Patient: sex M, age 51
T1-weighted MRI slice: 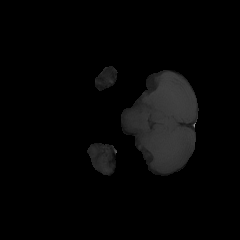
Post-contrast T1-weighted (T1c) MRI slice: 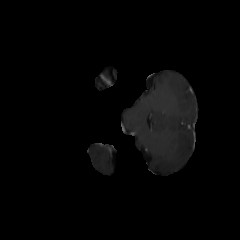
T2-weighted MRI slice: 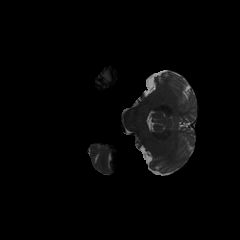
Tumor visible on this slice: no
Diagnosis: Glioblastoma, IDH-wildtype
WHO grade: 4